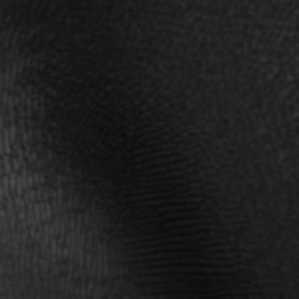
Label: frost